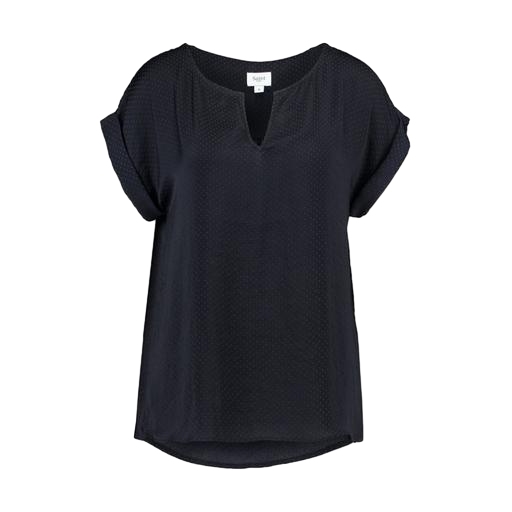
black aruna split-neck top, navy spot pleat front top, black plus size printed t-shirt only macy, white background